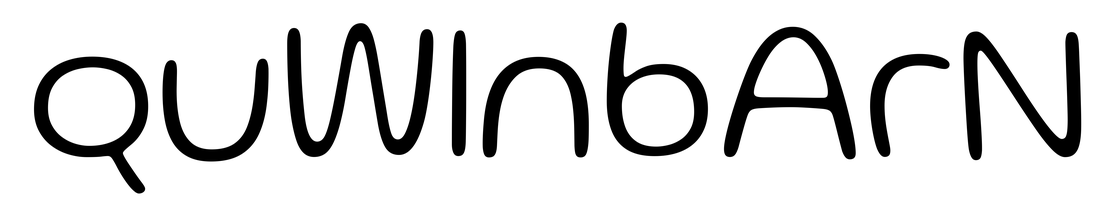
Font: Gluten_ExtraLight